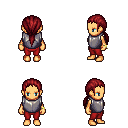
a pixel art fantasy rpg character, female body template, human, tanned skin, steel chest armor, red pants, brunette ponytail hairstyle, bracelets, four views (front, back, left, right), 2x2 character sprite sheet, small pixel art, hard edges, no anti-aliasing